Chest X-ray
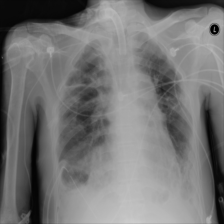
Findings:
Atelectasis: negative
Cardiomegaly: negative
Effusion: negative
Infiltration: negative
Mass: negative
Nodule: negative
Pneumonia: negative
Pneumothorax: negative
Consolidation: negative
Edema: negative
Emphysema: negative
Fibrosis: negative
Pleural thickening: positive
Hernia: negative